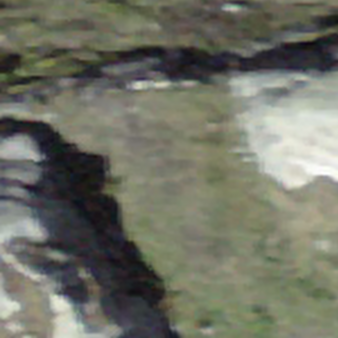
Label: other